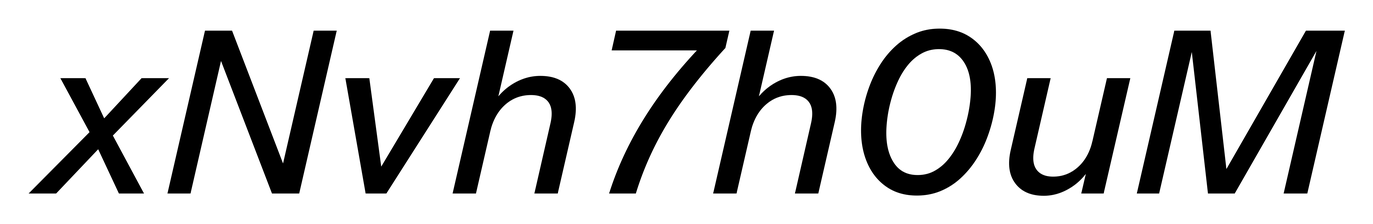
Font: InstrumentSans-Italic_Medium_Italic